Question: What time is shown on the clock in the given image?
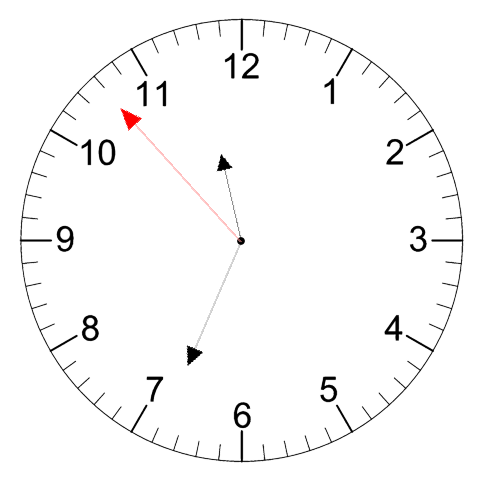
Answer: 11:33:53